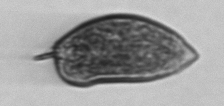
Label: Prorocentrum_micans